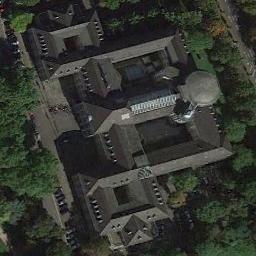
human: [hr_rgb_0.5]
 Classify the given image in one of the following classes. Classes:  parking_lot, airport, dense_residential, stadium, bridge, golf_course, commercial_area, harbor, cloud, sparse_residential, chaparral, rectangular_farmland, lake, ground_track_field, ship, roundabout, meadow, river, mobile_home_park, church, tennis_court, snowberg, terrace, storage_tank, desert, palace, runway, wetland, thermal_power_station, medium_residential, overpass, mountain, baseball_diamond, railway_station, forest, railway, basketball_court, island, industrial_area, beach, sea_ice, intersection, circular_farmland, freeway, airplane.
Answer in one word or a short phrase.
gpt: church